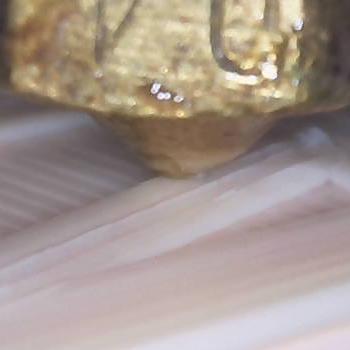
Flow rate: 188%